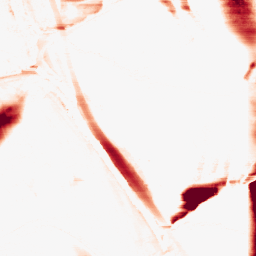
Category: morphological
Decomposition family: morphological_rect
Decomposition parameters: operation: opening
width: 50
height: 3
Upsampling method: quintic
Upsampling parameters: scale: 2
Upsampling scale: 2